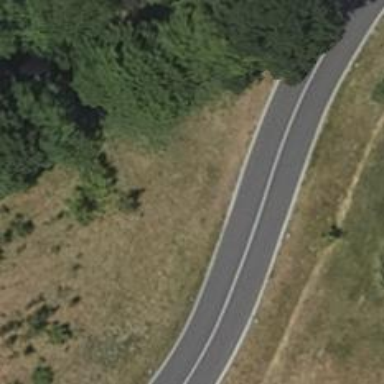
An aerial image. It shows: Secondary road with asphalt surface.